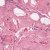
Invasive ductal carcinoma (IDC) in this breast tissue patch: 0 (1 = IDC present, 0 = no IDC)